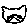
Label: cat